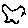
Label: bird